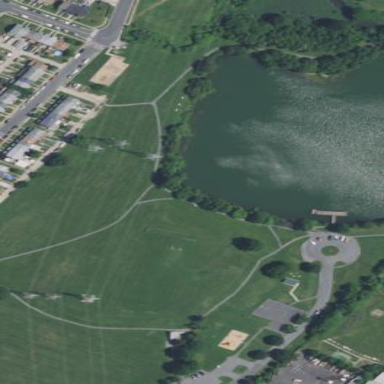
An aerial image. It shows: Lovely park for leisure and relaxation.